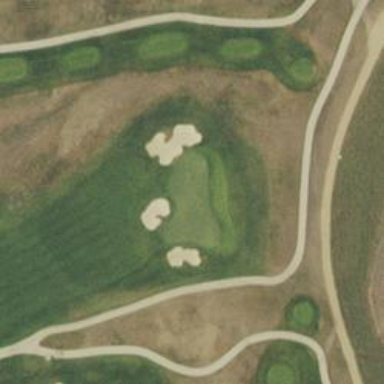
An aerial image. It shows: Golf hole.